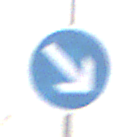
Verkehrszeichen: VorgeschriebeneVorbeifahrtRechts
Umgebung: Outdoor, Suburban
Tageszeit: MorningAfternoon
Wetter: Overcast
Licht: Natural
Jahreszeit: NotSpecified
Kontrast: LowContrast